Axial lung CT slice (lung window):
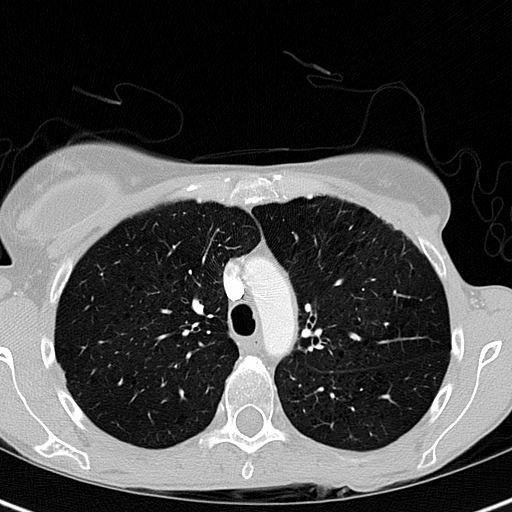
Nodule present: no